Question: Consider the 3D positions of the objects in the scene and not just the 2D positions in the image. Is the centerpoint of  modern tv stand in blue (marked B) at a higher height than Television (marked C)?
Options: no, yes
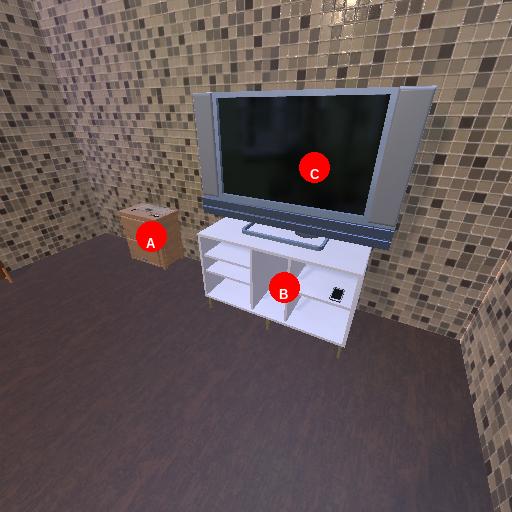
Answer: no